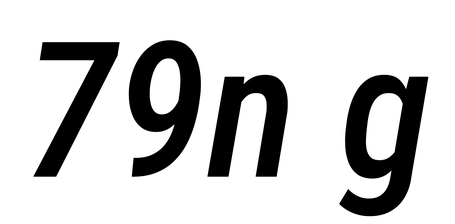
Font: Roboto-Italic_Condensed_Medium_Italic